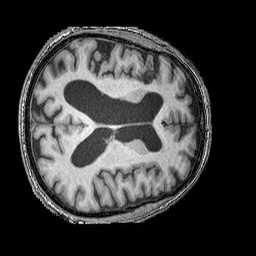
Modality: T1w
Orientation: axial
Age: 75
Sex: male
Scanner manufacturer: siemens
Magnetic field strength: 3 T
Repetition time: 2.25 s
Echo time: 0.00411 s